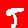
Digit: 5